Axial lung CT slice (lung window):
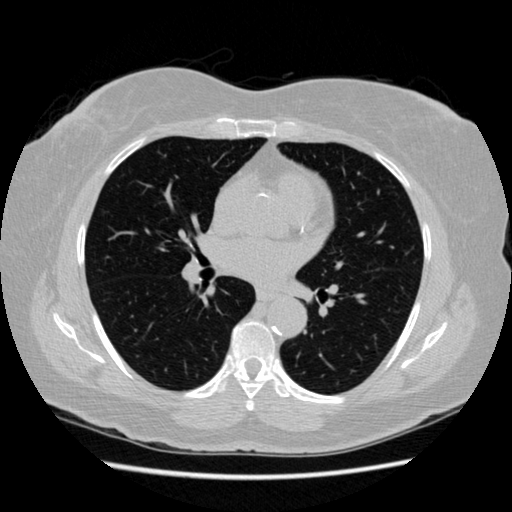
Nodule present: no